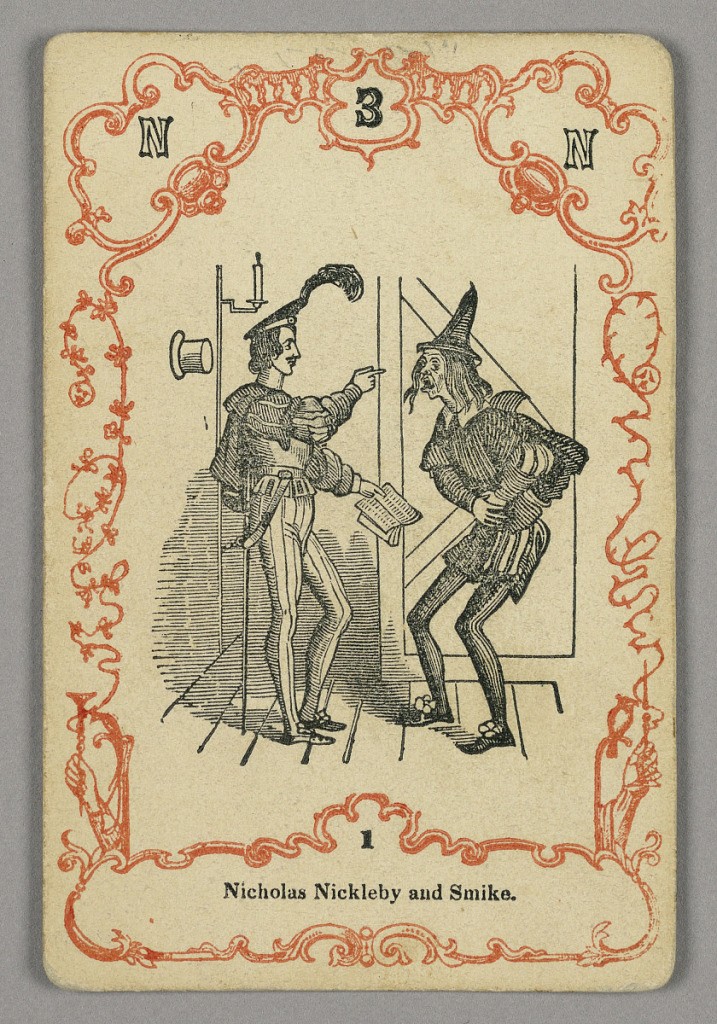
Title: Playing card
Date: ca. 1855
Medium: Red and black ink, paper
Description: At top: N 3 N; below central image: 1